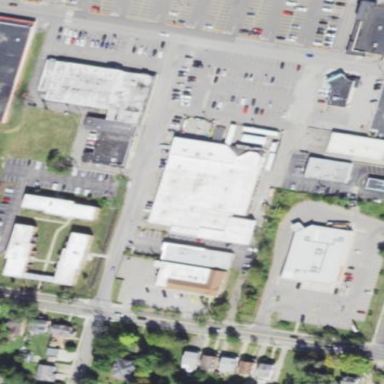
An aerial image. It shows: Hardware shop located inside building.